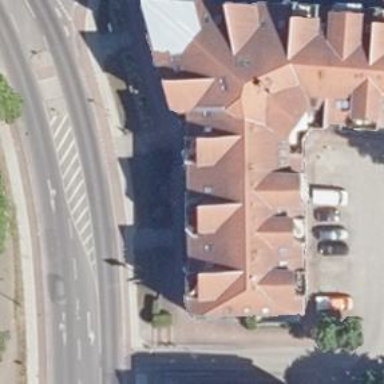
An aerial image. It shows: Veterinary facility.